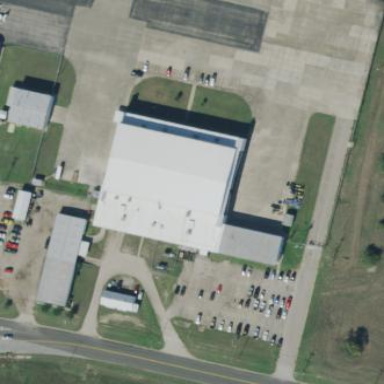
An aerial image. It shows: Hangar building located at airport.